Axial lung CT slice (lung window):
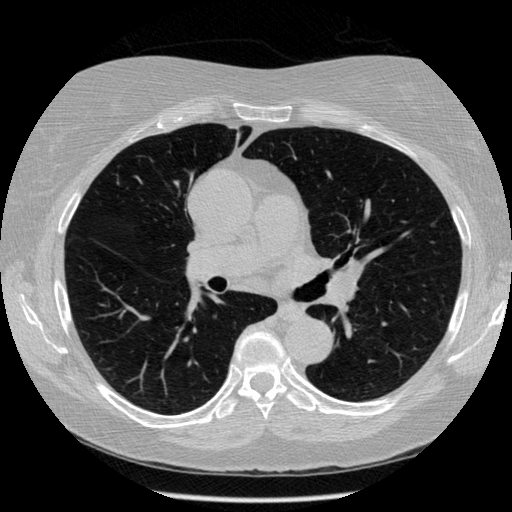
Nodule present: no